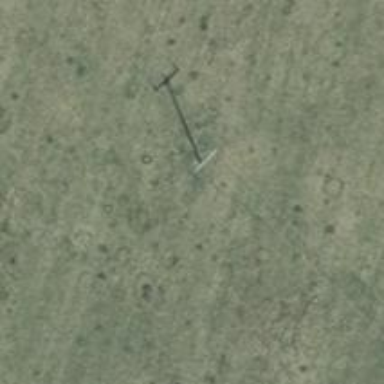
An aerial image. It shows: Power pole.